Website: crate-barrel
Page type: customer-info-address
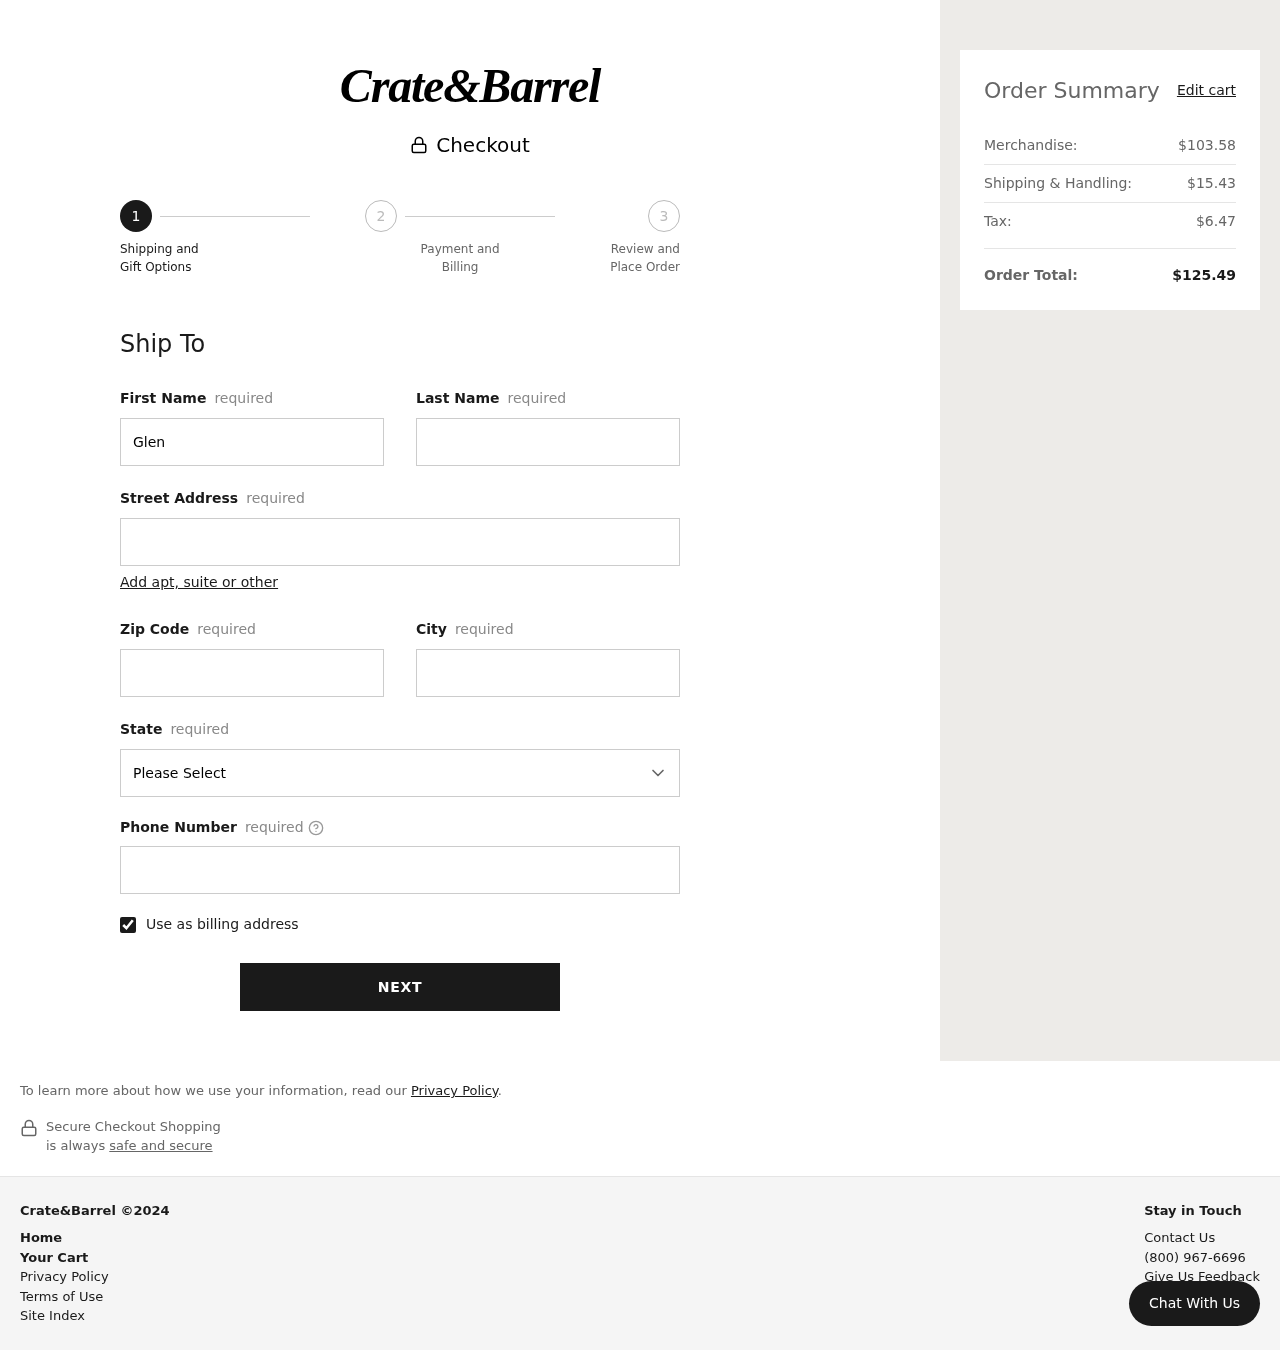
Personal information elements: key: PII_CITY
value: Mosleyville
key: PII_FIRSTNAME
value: Glenda
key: PII_LASTNAME
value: Welch
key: PII_PHONE
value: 3329246623
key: PII_POSTCODE
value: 11943
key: PII_STATE
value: New Mexico
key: PII_STREET
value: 0294 Morgan Fort Apt. 039
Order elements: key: ORDER_SUBTOTAL
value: $103.58
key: ORDER_SHIPPING_COST
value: $15.43
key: ORDER_TAX
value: $6.47
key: ORDER_TOTAL
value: $125.49